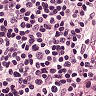
Metastatic tissue present: yes